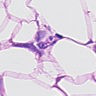
Metastatic tissue present: yes